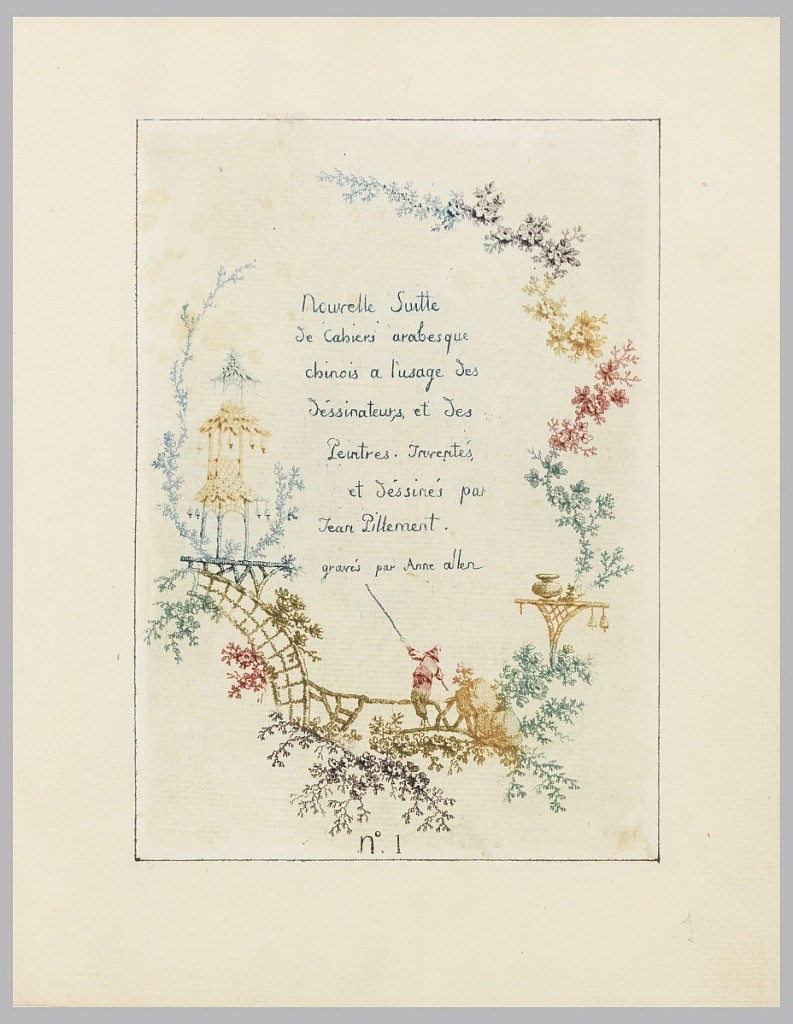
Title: Nouvelle suite de cahiers arabesques chinois a l'usage des dessinateurs et des peintres, no.1
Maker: Jean-Baptiste Pillement, French, 1728–1808
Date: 1790–1799
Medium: Etching with colored inks à la poupée on off-white laid paper
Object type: Album
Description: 1921-41-17/34: Title page with title of book surrounded by floral...;     1921-41-17: Title page with title of book surrounded by floral...